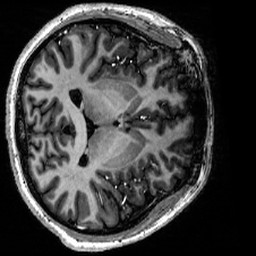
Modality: T1w
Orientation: axial
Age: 21
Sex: female
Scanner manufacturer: siemens
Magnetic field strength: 6.98 T
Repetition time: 6 s
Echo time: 0.00299 s